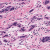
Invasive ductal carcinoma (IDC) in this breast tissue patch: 0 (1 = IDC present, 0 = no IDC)